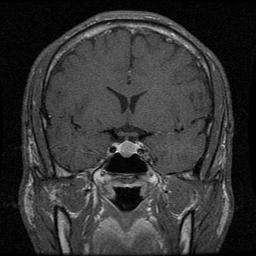
Label: pituitary